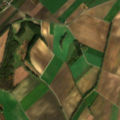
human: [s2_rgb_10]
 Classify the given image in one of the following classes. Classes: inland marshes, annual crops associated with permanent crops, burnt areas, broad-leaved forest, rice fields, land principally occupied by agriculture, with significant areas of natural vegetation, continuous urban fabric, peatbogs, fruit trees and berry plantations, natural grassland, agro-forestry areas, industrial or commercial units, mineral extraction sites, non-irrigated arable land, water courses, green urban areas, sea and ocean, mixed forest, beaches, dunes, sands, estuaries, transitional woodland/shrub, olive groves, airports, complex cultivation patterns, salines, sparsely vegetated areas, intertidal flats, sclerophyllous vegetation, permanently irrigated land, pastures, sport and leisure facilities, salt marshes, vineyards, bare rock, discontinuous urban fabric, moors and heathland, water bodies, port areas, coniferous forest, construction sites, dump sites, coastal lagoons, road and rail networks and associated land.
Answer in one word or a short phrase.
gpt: discontinuous urban fabric, non-irrigated arable land, land principally occupied by agriculture, with significant areas of natural vegetation